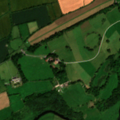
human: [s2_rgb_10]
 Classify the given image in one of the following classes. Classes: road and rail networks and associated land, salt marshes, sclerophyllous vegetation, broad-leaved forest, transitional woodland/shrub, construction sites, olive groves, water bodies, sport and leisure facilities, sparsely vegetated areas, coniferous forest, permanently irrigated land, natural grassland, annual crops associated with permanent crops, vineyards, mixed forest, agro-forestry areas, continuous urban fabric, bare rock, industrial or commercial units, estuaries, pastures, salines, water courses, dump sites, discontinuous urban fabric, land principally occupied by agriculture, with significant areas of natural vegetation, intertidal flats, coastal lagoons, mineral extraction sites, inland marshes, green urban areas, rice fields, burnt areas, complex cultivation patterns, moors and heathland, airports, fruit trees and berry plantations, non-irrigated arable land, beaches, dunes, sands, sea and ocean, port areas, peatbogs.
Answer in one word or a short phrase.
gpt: non-irrigated arable land, pastures, land principally occupied by agriculture, with significant areas of natural vegetation, broad-leaved forest